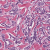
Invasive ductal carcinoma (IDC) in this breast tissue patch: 1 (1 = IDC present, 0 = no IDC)